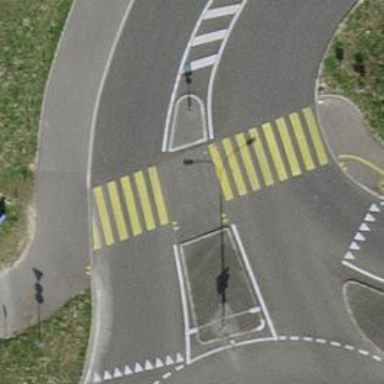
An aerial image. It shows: Traffic calming island.